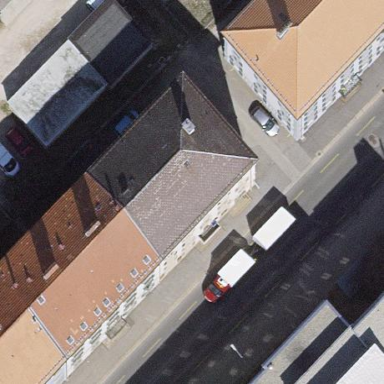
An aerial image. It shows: Apartments building with side-hipped roof.